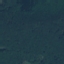
Land use / land cover: Forest